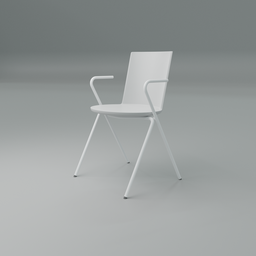
Label: furniture